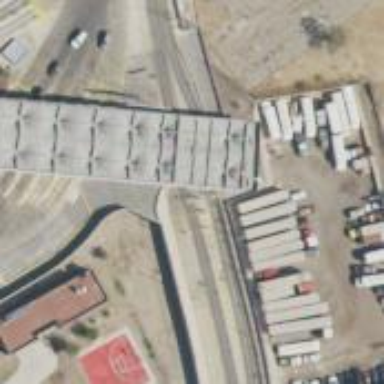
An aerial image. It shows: Border control barrier.